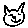
Label: cat